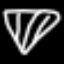
Label: diamond